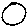
Label: circle